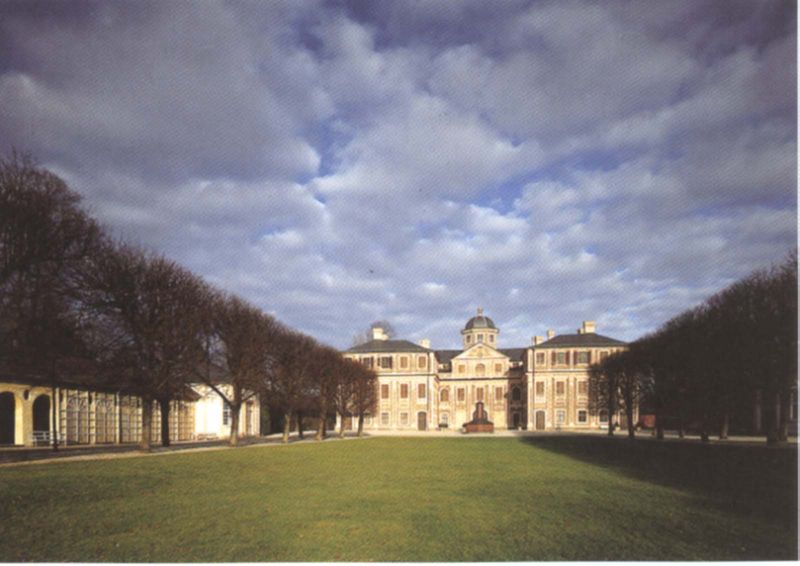
Titel: Schloss Favorite
Künstler: Johann Michael Ludwig Rohrer
Standort: Rastatt, Förch, Schloss Favorite (EU - D - BW)
Schlagwörter: baum, blau, himmel, schatten, weiß, wolken, bäume, grün, ocker, fenster, licht, schwarz, dach, gebäude, gras, haus, park, rasen, schloss, wiese, architektur, feld, sonne, brunnen, garten, bewölkt, bogen, türen, schornsteine, allee, herbst, winter, bank, kuppel, foto, fotografie, photographie, palast, photo, orangerie, bauwerk, nebengebäude, kassel, ställe, baumreihen, parkbank, mmel, photohraphie, ansicht eines schlosses, spaliere